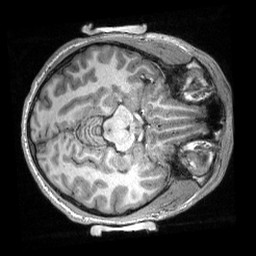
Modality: T1w
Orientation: axial
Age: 20
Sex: male
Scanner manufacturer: siemens
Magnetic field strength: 3 T
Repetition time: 2.3 s
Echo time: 0.00308 s